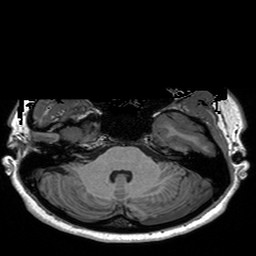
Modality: T1w
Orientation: coronal
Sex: female